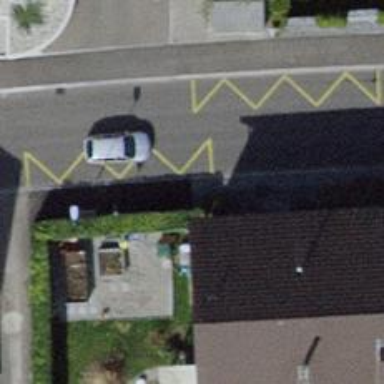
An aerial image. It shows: Bus stop with platform for public transport.